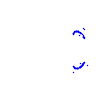
Particle: kaon